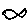
Label: fish